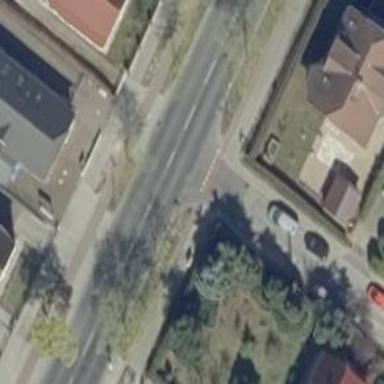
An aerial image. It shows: Unmarked crossing on the road.